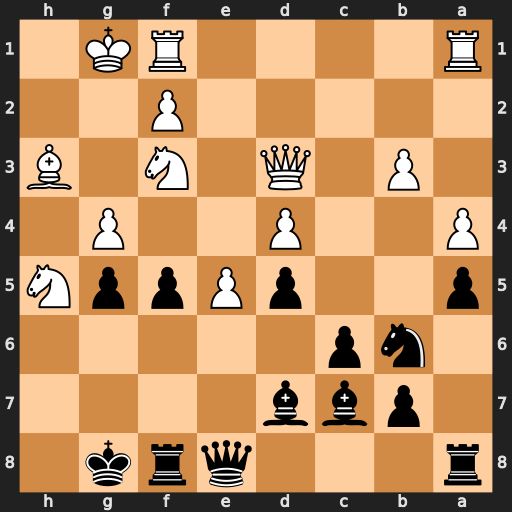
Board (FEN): r3qrk1/1pbb4/1np5/p2pPppN/P2P2P1/1P1Q1N1B/5P2/R4RK1
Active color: b
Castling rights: -
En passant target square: -
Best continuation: fxg4 Nf6+ Rxf6